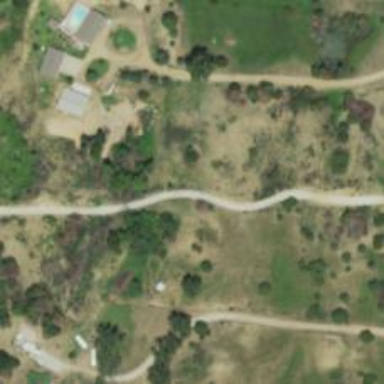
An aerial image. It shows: Driveway leading to service road.